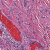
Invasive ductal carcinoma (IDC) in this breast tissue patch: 1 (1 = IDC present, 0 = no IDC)